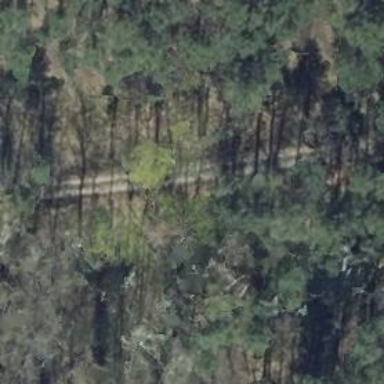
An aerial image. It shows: Abandoned railway with historical significance.